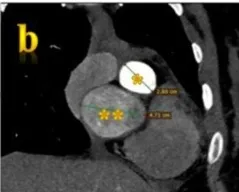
The CT scanner detected two giant aneurysmal sacs on the right coronary artery. Coronal plain view of CTA.
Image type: radiology (ct)